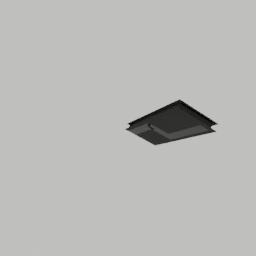
Label: architecture